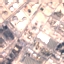
Land use / land cover class: Industrial